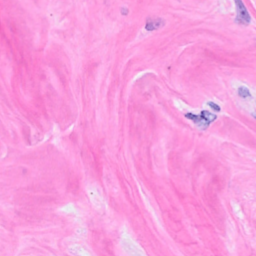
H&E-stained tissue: Breast